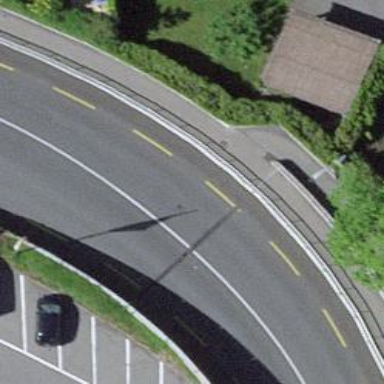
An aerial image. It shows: Tertiary road with asphalt surface and designated cycle lane.